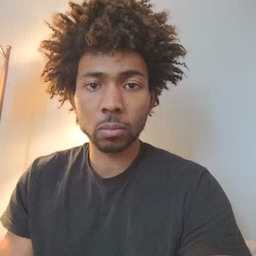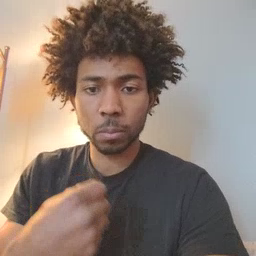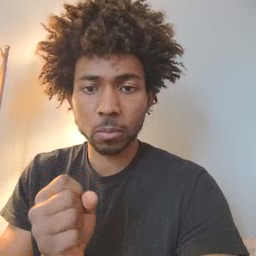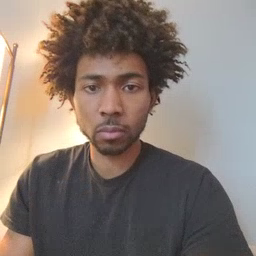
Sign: make